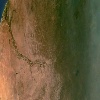
Label: land